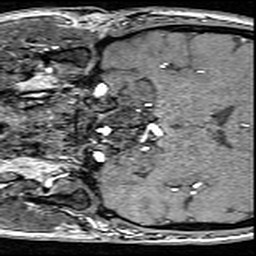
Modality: angio
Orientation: coronal
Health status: ill
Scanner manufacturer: siemens
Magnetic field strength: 3 T
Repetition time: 0.023 s
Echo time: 0.00418 s